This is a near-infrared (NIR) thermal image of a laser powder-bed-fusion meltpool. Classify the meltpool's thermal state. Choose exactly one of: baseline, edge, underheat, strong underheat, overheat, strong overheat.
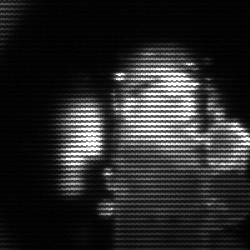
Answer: strong underheat